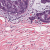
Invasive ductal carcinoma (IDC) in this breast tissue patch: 0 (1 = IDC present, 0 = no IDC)